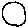
Label: circle